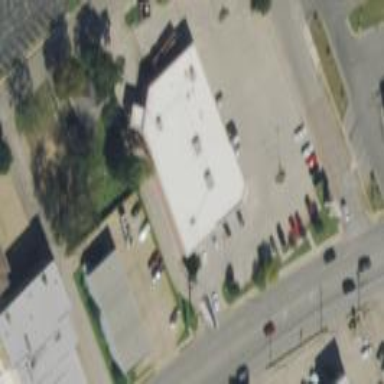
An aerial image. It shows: Retail building.